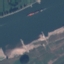
Land use / land cover: River